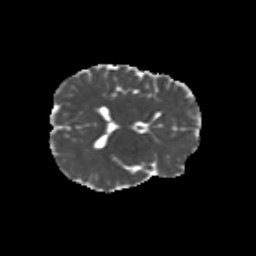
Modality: MD
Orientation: axial
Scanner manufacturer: siemens
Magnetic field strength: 3 T
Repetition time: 9.2 s
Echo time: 0.084 s